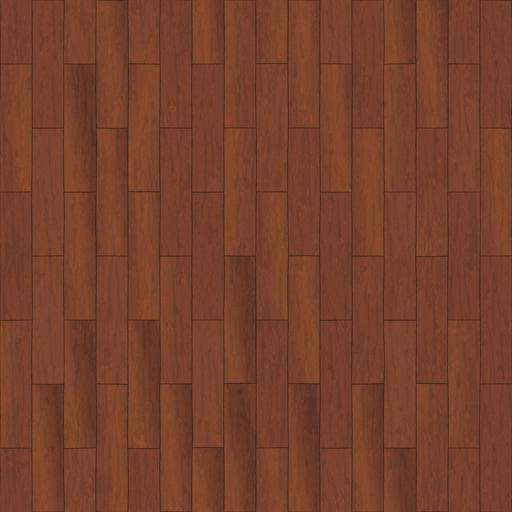
Tags: floor flooring old parquet rough used wood wooden